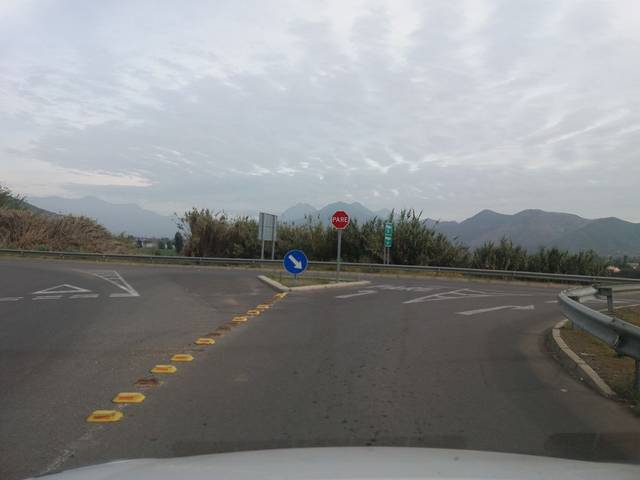
Region: Chile
Coordinates: -32.787, -71.157